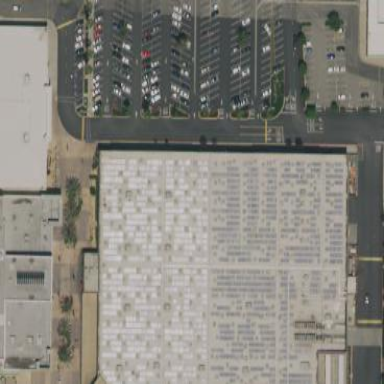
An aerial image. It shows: Wholesale shop located inside building.